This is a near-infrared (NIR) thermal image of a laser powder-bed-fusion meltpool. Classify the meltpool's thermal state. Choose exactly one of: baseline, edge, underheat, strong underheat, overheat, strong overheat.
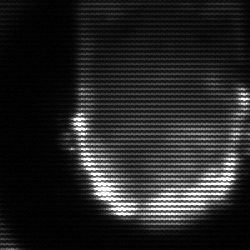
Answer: baseline